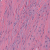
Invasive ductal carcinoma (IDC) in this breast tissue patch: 0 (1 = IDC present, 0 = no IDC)